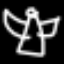
Label: angel